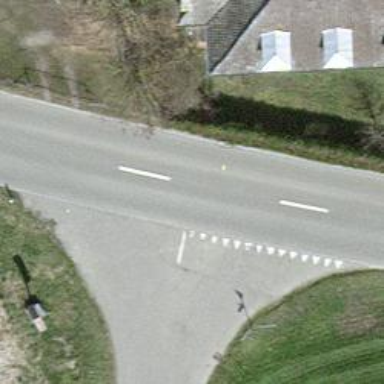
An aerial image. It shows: Road with "give way" sign.